Field crop: maize
Growth stage: 2
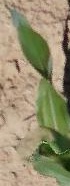
Species: maize